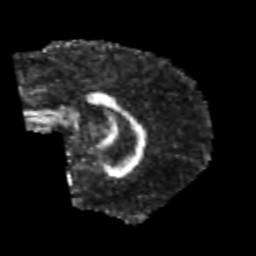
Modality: FA
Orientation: sagittal
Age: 22
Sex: male
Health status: healthy
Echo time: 0.074 s